Question: I created a new project in Xcode 4 using the "Cocoa Application" template and added a few UI elements as seen below:

Now that I've designed this basic interface I'm at a loss for how to actually respond to user events for that button. What type of class should I create and how do I connect that class to IB?
I realize I could read the 100s of pages of Apple documentation that explains all this, but those tend to be too verbose and slightly overwhelming. Thanks for your guidance!
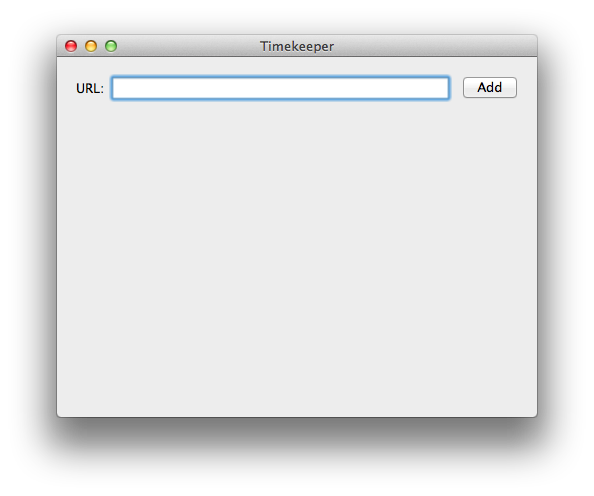
Answer: You Ctrl+Drag connections from your controls to actions (defined in code) of the other objects in your XIB file. Cocoa is a powerful framework and Xcode is a wonderful tool, but you're going to have to do reading to get started. Here's a good site for beginners: <URL>. I recommend you study the tutorials in this order:
- - - - -
Then you can do some of the more advanced ones. The tutorials are designed for Xcode 3, but they should not be hard to follow, and it you run into problems, Google is your friend.